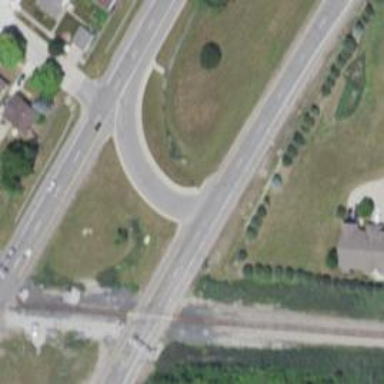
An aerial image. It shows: Primary link highway.